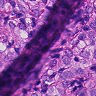
Metastatic tissue present: yes